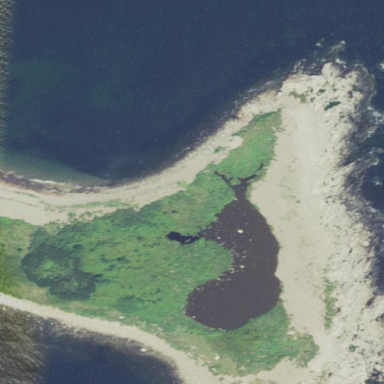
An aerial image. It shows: Rocky area where the tidal waters flow in.